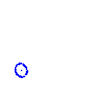
Particle: pion